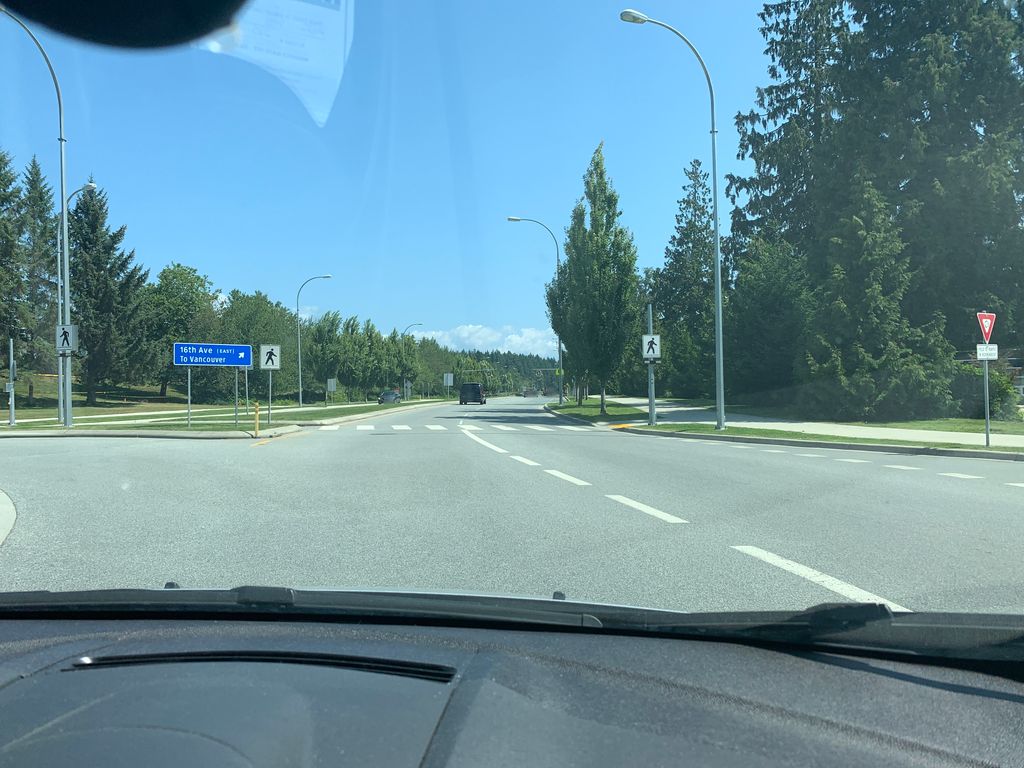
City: vancouver